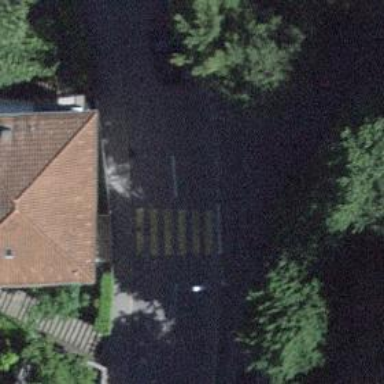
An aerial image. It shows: Bus stop with platform for public transport.